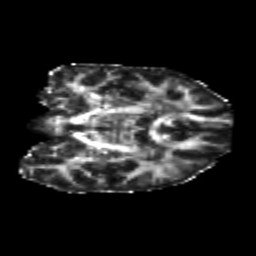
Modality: FA
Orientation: coronal
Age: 22
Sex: female
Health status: healthy
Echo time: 0.074 s